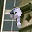
Label: 9